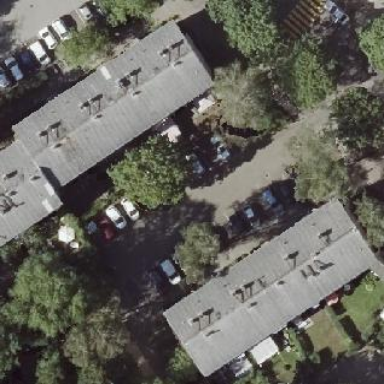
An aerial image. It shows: Apartment building with grey roof.